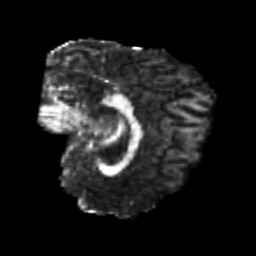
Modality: FA
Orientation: sagittal
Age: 24
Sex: female
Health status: healthy
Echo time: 0.074 s